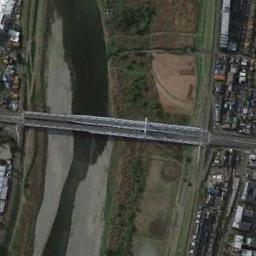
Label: bridge